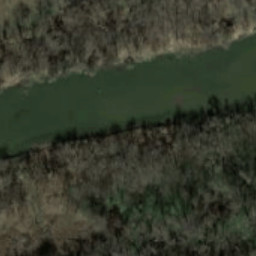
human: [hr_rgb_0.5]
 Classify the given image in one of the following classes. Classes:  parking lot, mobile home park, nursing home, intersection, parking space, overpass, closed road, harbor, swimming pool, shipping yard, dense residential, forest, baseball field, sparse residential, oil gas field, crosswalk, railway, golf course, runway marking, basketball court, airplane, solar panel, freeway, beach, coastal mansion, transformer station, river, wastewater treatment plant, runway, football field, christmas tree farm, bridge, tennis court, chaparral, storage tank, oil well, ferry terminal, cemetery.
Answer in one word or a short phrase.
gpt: river